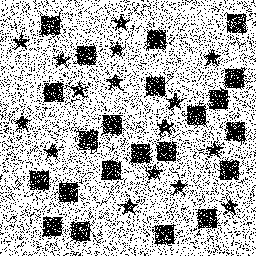
Squares: 22
Triangles: 0
Stars: 16
Total shapes: 38